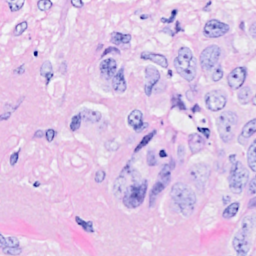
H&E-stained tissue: Breast